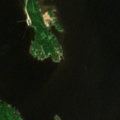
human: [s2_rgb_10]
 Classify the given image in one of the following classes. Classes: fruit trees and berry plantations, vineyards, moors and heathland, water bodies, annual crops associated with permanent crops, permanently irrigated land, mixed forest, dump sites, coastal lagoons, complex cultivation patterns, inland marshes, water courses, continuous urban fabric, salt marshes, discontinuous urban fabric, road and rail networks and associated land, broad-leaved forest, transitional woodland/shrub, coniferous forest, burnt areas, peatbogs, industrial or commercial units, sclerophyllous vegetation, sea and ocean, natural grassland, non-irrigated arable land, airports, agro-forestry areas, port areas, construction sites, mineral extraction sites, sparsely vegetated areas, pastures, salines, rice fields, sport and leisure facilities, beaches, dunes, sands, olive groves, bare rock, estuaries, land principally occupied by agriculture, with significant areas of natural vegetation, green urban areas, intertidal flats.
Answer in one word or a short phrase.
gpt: mixed forest, water bodies